Field crop: maize
Growth stage: 2
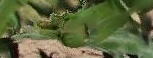
Species: maize